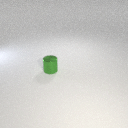
small green metal cylinder